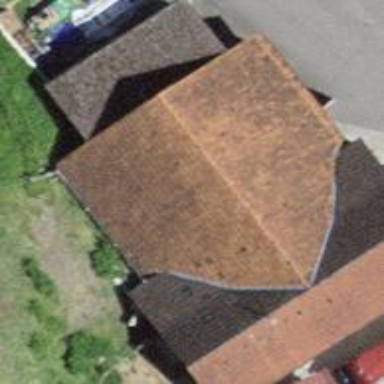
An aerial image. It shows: Barn.